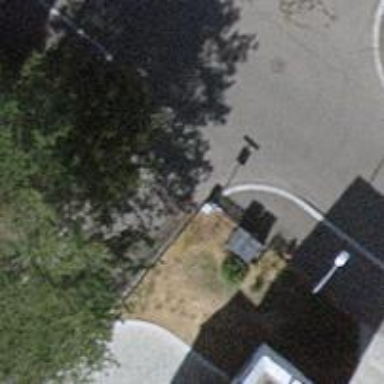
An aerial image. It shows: Residential road with asphalt surface. Sidewalk is present on the left side.